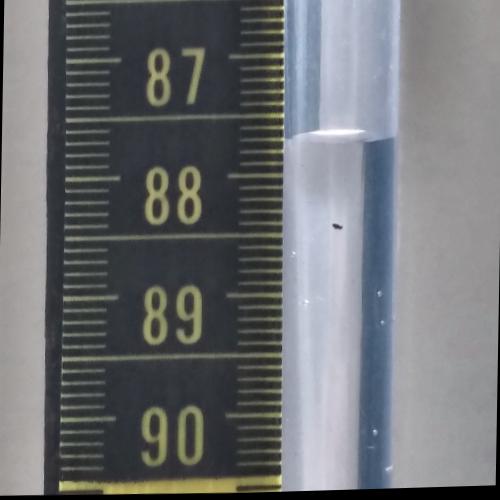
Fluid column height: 87.7 cm